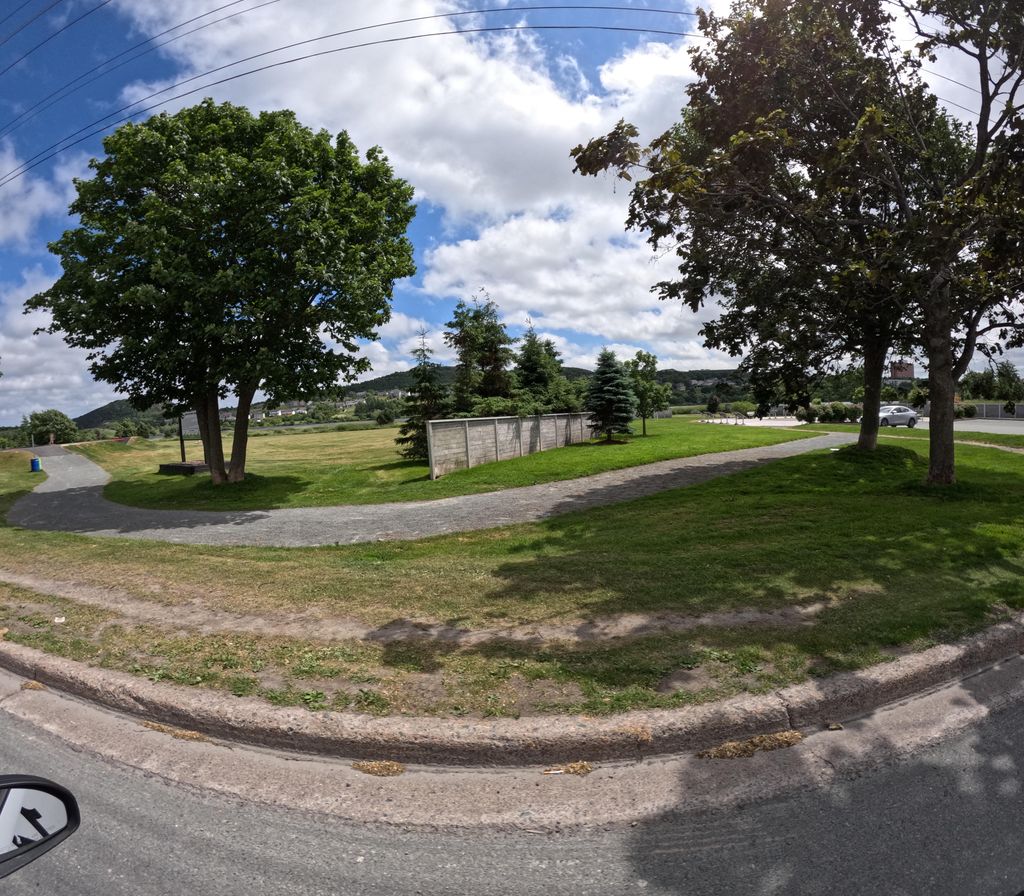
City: st_johns